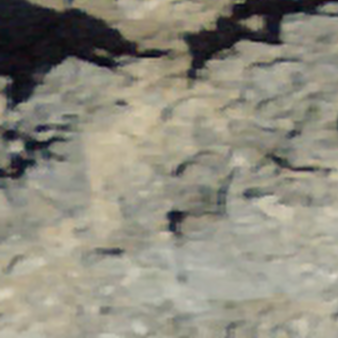
Label: other